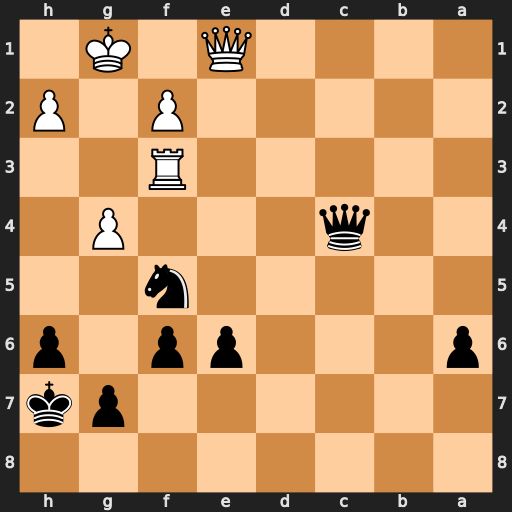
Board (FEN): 8/6pk/p3pp1p/5n2/2q3P1/5R2/5P1P/4Q1K1
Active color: b
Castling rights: -
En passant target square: -
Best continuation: Qxg4+ Rg3 Nxg3